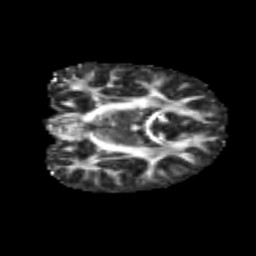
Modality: FA
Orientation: coronal
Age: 12
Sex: male
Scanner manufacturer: siemens
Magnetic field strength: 3 T
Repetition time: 3.8 s
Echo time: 0.07 s